Current action and preconditions to check: trajectory_clear

Your task: For each precondition in the list above, predict whether it will hold at this action.

Consider the current scene as observed from the mobile robot's camera, and analyze the predicted future states of all dynamic agents (e.g., people, animals, vehicles, or any moving entities) within the NEXT SECOND.

IMPORTANT: Only answer "very likely" if you are absolutely certain—based on strong, clear evidence—that a dynamic agent will violate the precondition in the predicted future state. Do NOT answer "very likely" for unlikely, ambiguous, or low-probability risks.

Ask yourself for each precondition: Is there a high probability, with clear and convincing evidence, that the predicted future states of any dynamic agent will interfere with the predicted future state of the currently executing action within the NEXT SECOND, causing that precondition to fail?

Assess the risk level based on these predictions. Use "likely" or "very likely" if motions create a clear risk of interference.

Use "neutral" or "improbable" if agents are nearby but their predicted paths are clearly diverging or non-conflicting.

Failure Risk Categories: "very improbable", "improbable", "neutral", "likely", "very likely"

Answer Format: Output ONLY the probability_of_failure value from these categories: "very improbable", "improbable", "neutral", "likely", "very likely"

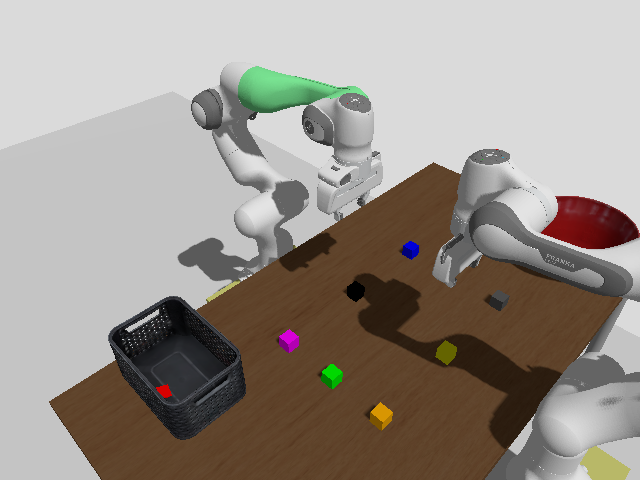

Answer: very improbable